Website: bh-photo
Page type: cross-sells
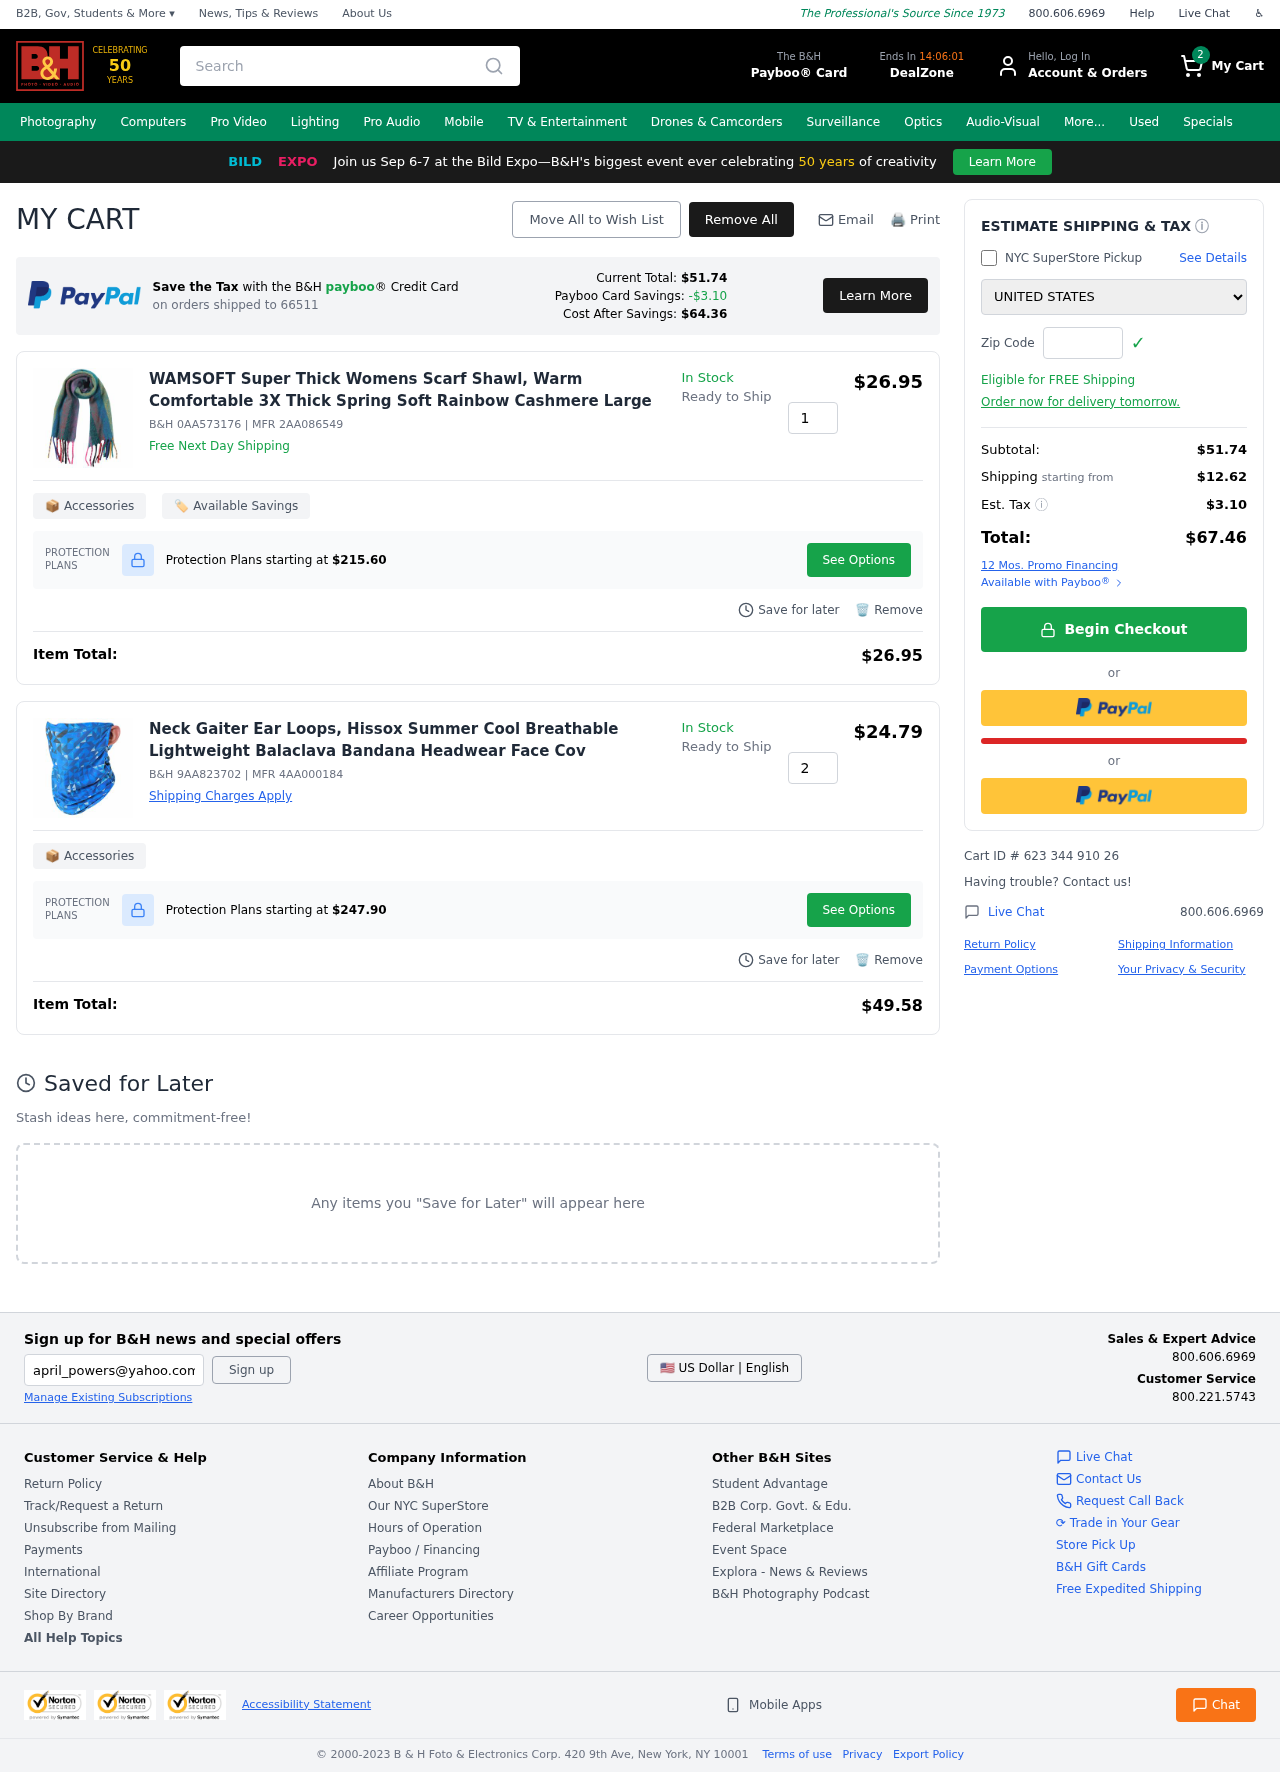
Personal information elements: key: PII_COUNTRY
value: United States
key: PII_POSTCODE
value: on orders shipped to 66511
Product elements: key: PRODUCT1_NAME
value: WAMSOFT Super Thick Womens Scarf Shawl, Warm Comfortable 3X Thick Spring Soft Rainbow Cashmere Large
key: PRODUCT1_PRICE
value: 26.95
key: PRODUCT1_QUANTITY
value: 1
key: PRODUCT2_NAME
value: Neck Gaiter Ear Loops, Hissox Summer Cool Breathable Lightweight Balaclava Bandana Headwear Face Cov
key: PRODUCT2_PRICE
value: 24.79
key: PRODUCT2_QUANTITY
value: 2
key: PRODUCT1_SKU
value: B&H 0AA573176
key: PRODUCT1_MFR
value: MFR 2AA086549
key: PRODUCT1_PROTECTION_PRICE
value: $215.60
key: PRODUCT1_ITEM_TOTAL
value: $26.95
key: PRODUCT2_SKU
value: B&H 9AA823702
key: PRODUCT2_MFR
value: MFR 4AA000184
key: PRODUCT2_PROTECTION_PRICE
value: $247.90
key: PRODUCT2_ITEM_TOTAL
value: $49.58
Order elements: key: ORDER_NUM_ITEMS
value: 2
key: PAYBOO_CURRENT_TOTAL
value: $51.74
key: ORDER_SUBTOTAL
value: $51.74
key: ORDER_SHIPPING_COST
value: $12.62
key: ORDER_TAX
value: $3.10
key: ORDER_TOTAL
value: $67.46
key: ORDER_ID
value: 623 344 910 26
Search elements: key: HEADER_SEARCH
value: Search
Other elements: key: PAYBOO_SAVINGS
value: -$3.10
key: PAYBOO_COST_AFTER_SAVINGS
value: $64.36